Question: I'm looking to create a custom treeview control in VB.net, what I need to do is have a standard treeview control displaying the system file strucure for example, but with an extra icon on the right on the folder/file name that only appears on hover over of the node. So, for instance, if I hover over the folder Sup2 as shown in the pic, then the orange icon appears

I've done some research and from what I can see, I have to override the onpaint event to make this happen but I'm not sure exactly how to do this. I also need to add an onclick event to that new orange icon.
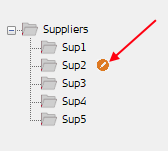
Answer: I think the following example will give you some hints and tips.
'''
Option Explicit On
Imports System.Windows.Forms
Imports System.Drawing
Imports System.Drawing.Drawing2D
Imports System.Drawing.Text
Imports System.Runtime.InteropServices
Public Class TreeViewEx
Inherits TreeView
#Region "API"
Private Const TVM_SETEXTENDEDSTYLE As Integer = &H1100 + 44
Private Const TVS_EX_DOUBLEBUFFER As Integer = &H4
<DllImport("user32.dll")>
Private Shared Function SendMessage(ByVal hWnd As IntPtr,
ByVal msg As Integer,
ByVal wp As IntPtr,
ByVal lp As IntPtr) As IntPtr
End Function
#End Region
#Region "Private Fields"
Private ReadOnly RightImage As Bitmap
Private ReadOnly NSF As StringFormat
Private HoverNode As TreeNode
Private RightImageRect As Rectangle
#End Region
#Region "Constructors"
Sub New()
DrawMode = TreeViewDrawMode.OwnerDrawText
RightImage = New Bitmap(My.Resources.Modify)
NSF = New StringFormat With {
.Alignment = StringAlignment.Near,
.LineAlignment = StringAlignment.Center,
.Trimming = StringTrimming.EllipsisCharacter,
.FormatFlags = StringFormatFlags.NoWrap
}
End Sub
#End Region
#Region "Paint"
Protected Overrides Sub OnDrawNode(e As DrawTreeNodeEventArgs)
MyBase.OnDrawNode(e)
If e.Node Is Nothing Then Return
Dim rect As Rectangle = e.Bounds : rect.Inflate(0, 1)
If Not ClientRectangle.IntersectsWith(rect) Then
Return
End If
Dim G As Graphics = e.Graphics
G.SmoothingMode = SmoothingMode.HighQuality
G.TextRenderingHint = TextRenderingHint.ClearTypeGridFit
'Option1: If you want to draw different background color for the selected node.
'If (e.State And TreeNodeStates.Selected) = TreeNodeStates.Selected Then
' Using br As New SolidBrush(Color.LightSteelBlue) '<- suit yourself!
' G.FillRectangle(br, rect)
' End Using
'Else
' Using br As New SolidBrush(If(e.Node.BackColor.Equals(Color.Empty), BackColor, e.Node.BackColor))
' G.FillRectangle(br, rect)
' End Using
'End If
'Option2: If you don't want Option1.
Using br As New SolidBrush(If(e.Node.BackColor.Equals(Color.Empty), BackColor, e.Node.BackColor))
G.FillRectangle(br, rect)
End Using
Using br As New SolidBrush(If(e.Node.ForeColor.Equals(Color.Empty), ForeColor, e.Node.ForeColor))
G.DrawString(e.Node.Text, If(e.Node.NodeFont, Font), br, rect, NSF)
End Using
If ReferenceEquals(e.Node, HoverNode) Then
RightImageRect = New Rectangle(rect.Right + 5,
rect.Y + ((rect.Height - RightImage.Height) / 2),
rect.Height - 4, rect.Height - 4)
G.DrawImage(RightImage,
RightImageRect,
New Rectangle(0, 0, RightImage.Width, RightImage.Height),
GraphicsUnit.Pixel)
End If
End Sub
#End Region
#Region "Other Events"
'You need this to reduce the flickering.
Protected Overrides Sub OnHandleCreated(ByVal e As EventArgs)
SendMessage(
Handle,
TVM_SETEXTENDEDSTYLE,
IntPtr.op_Explicit(TVS_EX_DOUBLEBUFFER),
IntPtr.op_Explicit(TVS_EX_DOUBLEBUFFER)
)
MyBase.OnHandleCreated(e)
End Sub
Protected Overrides Sub OnMouseMove(e As MouseEventArgs)
MyBase.OnMouseMove(e)
Dim node = GetNodeAt(e.Location)
If node IsNot Nothing Then
'Avoid unnecessary Invalidate() calls.
If Not ReferenceEquals(node, HoverNode) Then
HoverNode = node
Invalidate()
End If
Else
'Avoid unnecessary Invalidate() calls.
If HoverNode IsNot Nothing Then
HoverNode = Nothing
Invalidate()
End If
End If
End Sub
Protected Overrides Sub OnMouseDown(e As MouseEventArgs)
MyBase.OnMouseDown(e)
If e.Button = MouseButtons.Left AndAlso
RightImageRect.Contains(e.Location) Then
'Notify the container to do something.
OnEditButtonClicked()
End If
End Sub
Protected Overrides Sub OnMouseLeave(e As EventArgs)
MyBase.OnMouseLeave(e)
Invalidate()
End Sub
Protected Overrides Sub Dispose(disposing As Boolean)
MyBase.Dispose(disposing)
If disposing Then
RightImage.Dispose()
NSF.Dispose()
End If
End Sub
#End Region
#Region "Custom Events"
Public Class EditButtonClickArgs
Inherits EventArgs
Public Property Node As TreeNode
Sub New(node As TreeNode)
Me.Node = node
End Sub
End Class
''' <summary>
''' Raised when the right image is clicked.
''' </summary>
Public Event EditButtonClicked As EventHandler(Of EditButtonClickArgs)
''' <summary>
''' Raises the <see cref="EditButtonClicked"/> events.
''' </summary>
Protected Overridable Sub OnEditButtonClicked()
RaiseEvent EditButtonClicked(Me, New EditButtonClickArgs(HoverNode))
End Sub
#End Region
End Class
'''
In the Form that contains the new TreeViewEx control, you can handle the 'EditButtonClicked' to do the necessary:
'''
Public Class Form1
Inherits Form
Private Sub TreeViewEx1_EditButtonClicked(sender As Object, e As TreeViewEx.EditButtonClickArgs) Handles TreeViewEx1.EditButtonClicked
'Do something with the e.Node
End Sub
End Class
'''
And here's a quick demo:
<URL>
Good luck.